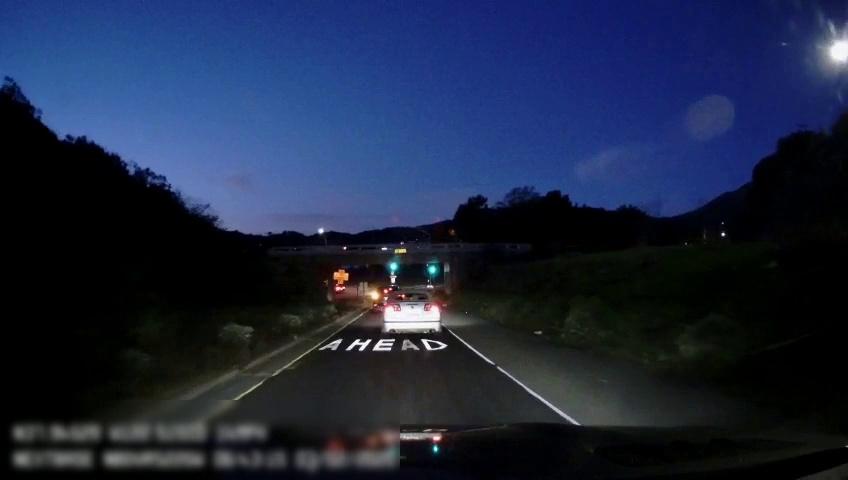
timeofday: Night
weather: Other
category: Drivable Space
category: Vehicles | Car
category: Vehicles | SUV
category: Lanes | Alternate Lane
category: Lanes | Alternate Lane